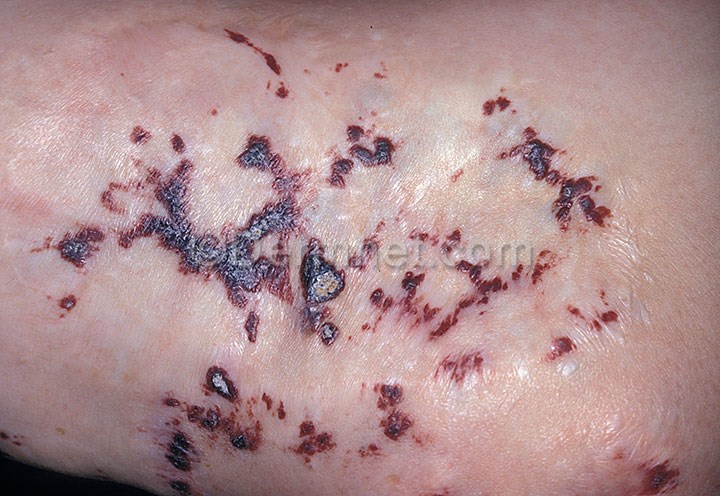
Disease: Vascular Tumors